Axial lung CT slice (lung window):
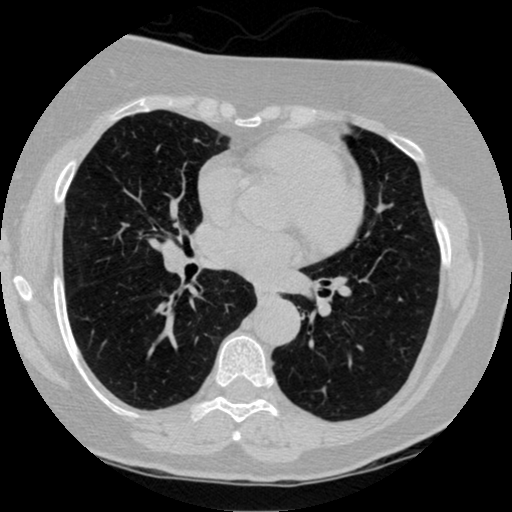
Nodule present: no